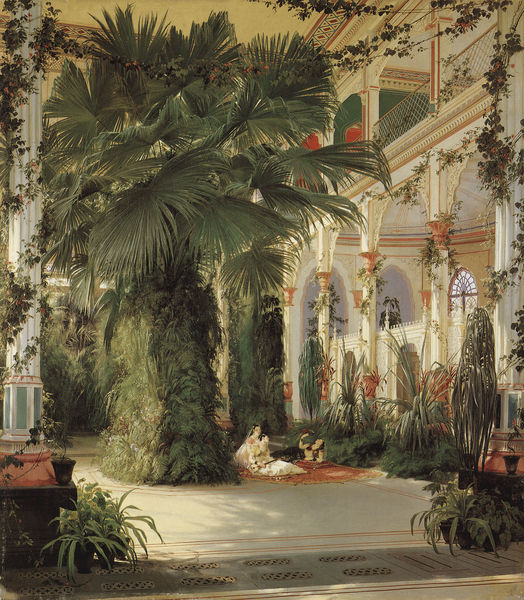
Titel: Das Innere des Palmenhauses (1)
Künstler: Karl Blechen
Standort: Potsdam
Institution: Sanssouci
Schlagwörter: baum, blau, blätter, gemälde, laub, schatten, weiß, bäume, frauen, grün, menschen, ocker, sitzen, äste, blume, blumen, braun, fenster, frau, grau, hell, holz, kleid, licht, marmor, orange, pfeiler, schmuck, schwarz, stützen, säule, säulen, terasse, tisch, zimmer, blüten, dach, dame, gebäude, haus, hund, rot, schleier, beige, malerei, muster, teppich, architektur, faru, sockel, innenraum, zweige, büsche, sonne, sträucher, boden, interieur, sitzend, decke, kind, pflanze, pflanzen, prinzessin, garten, keramik, krug, ranken, vase, balkon, blumentopf, kübel, topf, liegen, bogen, fassade, barun, hof, platz, empore, figuren, hotel, weib, weiber, freizeit, verzierung, vasen, farn, geländer, innenansicht, palme, liegend, exotisch, galerie, halle, foto, bögen, blumentöpfe, töpfe, arkade, innenhof, loggia, orient, orientalisch, palast, fliesen, mosaik, löcher, arkaden, ranke, wandschmuck, china, fries, sims, arabisch, harem, gesims, efeu, krüge, rosette, rundbögen, kletterpflanze, palmen, vorhof, tempel, topfpflanzen, steinboden, kannelüren, genießen, botanischer, botanischer garten, glaspalast, orangerie, wintergarten, bauwerk, glashaus, piknik, hofgarten, badeort, farne, palmenhaus, botanisch, sommerhaus, gartensaal, fremde, grai, palmenwedel, graeser, palem, galshaus, palmengarten, badeot, gewaechshaus, lueftung, saeulemn, weibwer, weibee, dassl